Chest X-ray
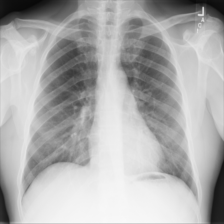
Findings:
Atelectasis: negative
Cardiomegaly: negative
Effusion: negative
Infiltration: positive
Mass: negative
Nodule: negative
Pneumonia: negative
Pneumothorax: negative
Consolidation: negative
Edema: negative
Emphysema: negative
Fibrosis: negative
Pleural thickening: negative
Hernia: negative